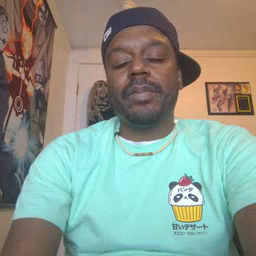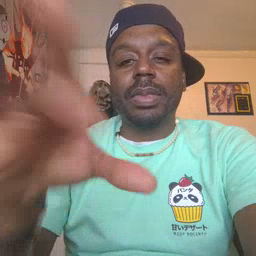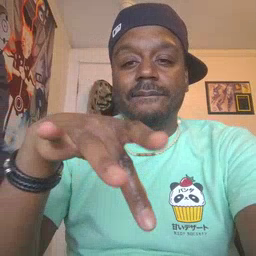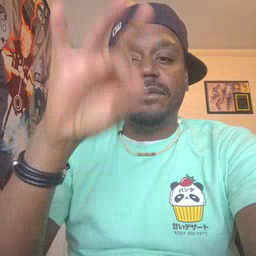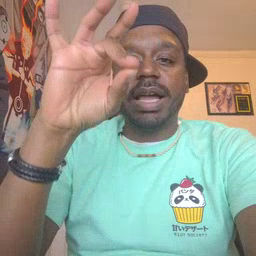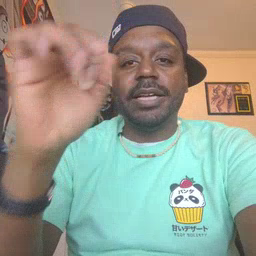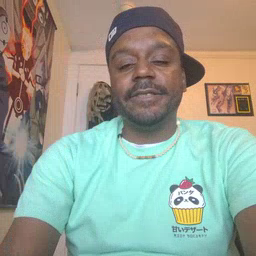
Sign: find